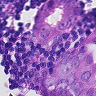
Metastatic tissue present: yes